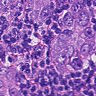
Metastatic tissue present: yes